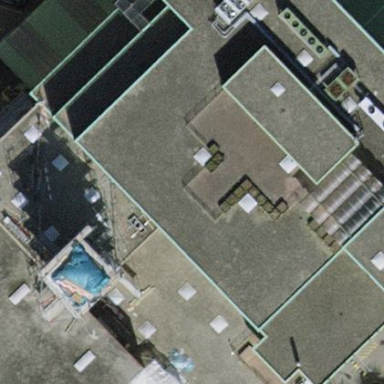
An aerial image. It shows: Commercial building.